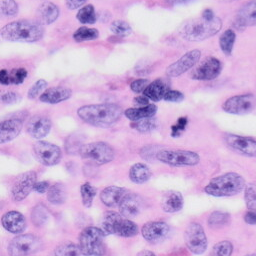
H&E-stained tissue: Skin